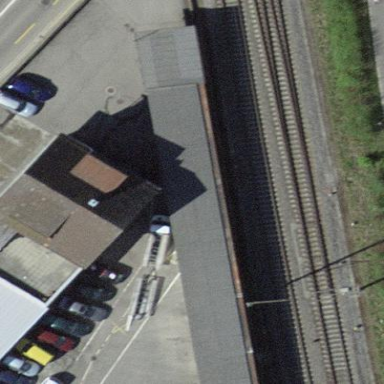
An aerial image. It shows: View of roof of building.